Question: I am trying to draw a thin red line along the dark stick from edge to the moving part's green point which I found before on a video. I am handling the video frame by frame.
I can find the two points ( starting and ending points) but I am stuck how to make the two points and the points between them red linearly.
for the current frame in the picture the top point coordinate is 45 down and 237 right from the top left(0,0) corner and the green point's coordinate is 231 down and 238 right from the top left corner.
So I need to draw a line from (237,45) to (231,238).
How I made the mid point green is substituting the pixel values in the current frame matrix. I am trying to make a similar approach but there could be more efficient way.

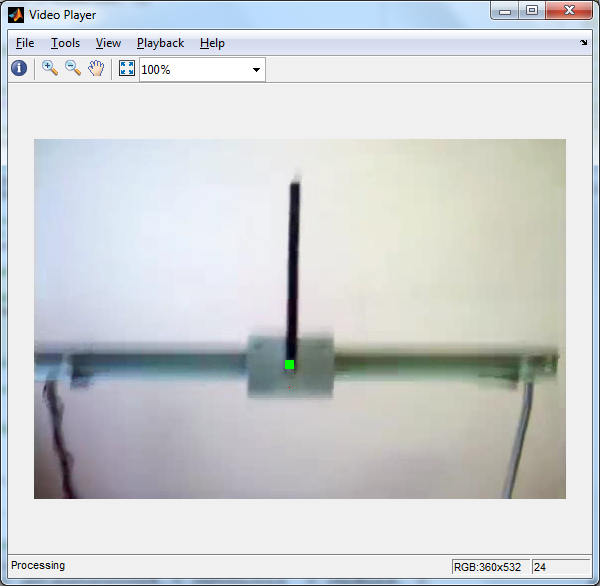
Answer: Unfortunately, you cannot use handle graphics commands on a 'vision.VideoPlayer'. However, there is a function 'insertShape', which lets you draw directly into the image, before you display it.